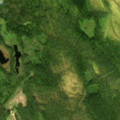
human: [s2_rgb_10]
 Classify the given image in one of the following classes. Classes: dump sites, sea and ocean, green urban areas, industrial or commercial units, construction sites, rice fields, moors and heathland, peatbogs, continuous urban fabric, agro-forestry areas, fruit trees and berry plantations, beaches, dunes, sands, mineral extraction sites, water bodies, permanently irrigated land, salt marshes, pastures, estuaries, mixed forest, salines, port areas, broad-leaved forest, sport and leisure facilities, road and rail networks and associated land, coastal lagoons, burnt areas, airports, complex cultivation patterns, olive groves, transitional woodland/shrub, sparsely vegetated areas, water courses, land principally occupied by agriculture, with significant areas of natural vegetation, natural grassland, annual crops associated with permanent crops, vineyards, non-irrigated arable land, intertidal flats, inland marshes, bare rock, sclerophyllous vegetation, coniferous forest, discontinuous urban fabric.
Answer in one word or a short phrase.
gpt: coniferous forest, transitional woodland/shrub, peatbogs